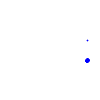
Particle: electron